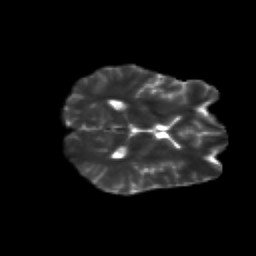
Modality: T2w
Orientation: axial
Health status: healthy
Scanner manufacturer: siemens
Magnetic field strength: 3 T
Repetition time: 12 s
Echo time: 0.092 s